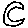
Label: moon